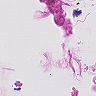
Metastatic tissue present: no